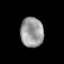
Tissue: prostate
Cell type: T cells
Senescence score: 0.3467
Nuclear area (px): 678
Mean DAPI intensity: 153.6